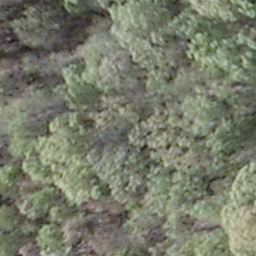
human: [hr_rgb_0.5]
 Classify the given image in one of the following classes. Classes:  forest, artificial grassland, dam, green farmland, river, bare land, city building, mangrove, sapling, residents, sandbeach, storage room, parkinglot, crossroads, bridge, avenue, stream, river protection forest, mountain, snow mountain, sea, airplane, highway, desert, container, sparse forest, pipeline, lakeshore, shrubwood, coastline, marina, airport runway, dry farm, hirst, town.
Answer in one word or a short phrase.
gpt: shrubwood